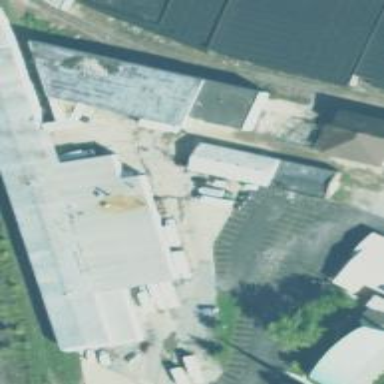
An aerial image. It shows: Industrial building.